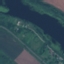
Land use / land cover: River